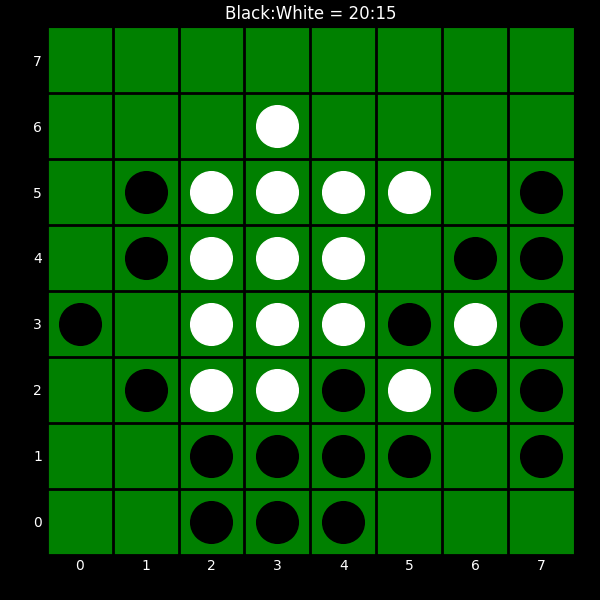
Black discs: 20
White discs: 15